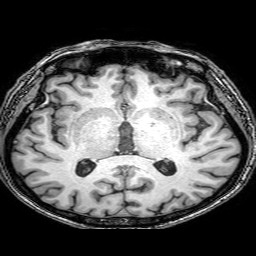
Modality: T1w
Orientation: coronal
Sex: male
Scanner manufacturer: philips
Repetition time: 0.008168 s
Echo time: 0.00374 s